Field crop: maize
Growth stage: 1
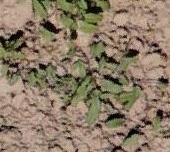
Species: convolvulus